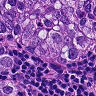
Metastatic tissue present: yes